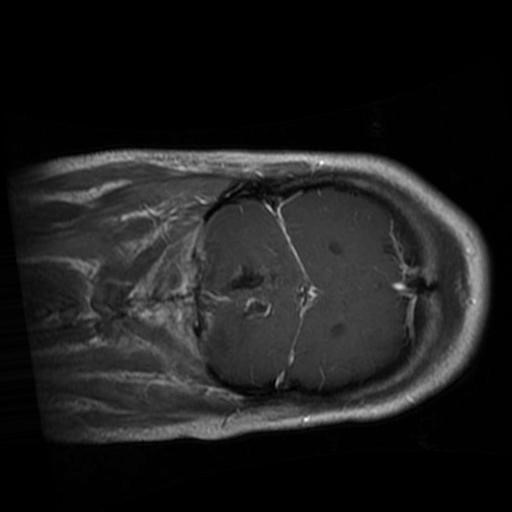
Label: brain_glioma